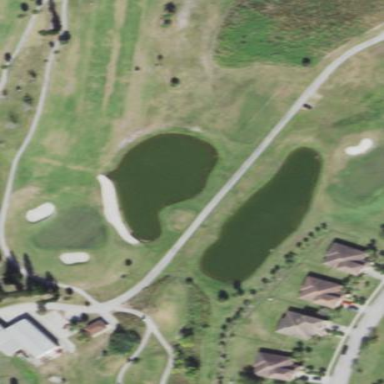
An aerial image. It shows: Picturesque scene of golf course with lateral water hazard.